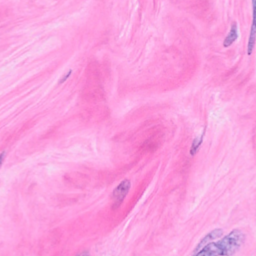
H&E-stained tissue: Breast